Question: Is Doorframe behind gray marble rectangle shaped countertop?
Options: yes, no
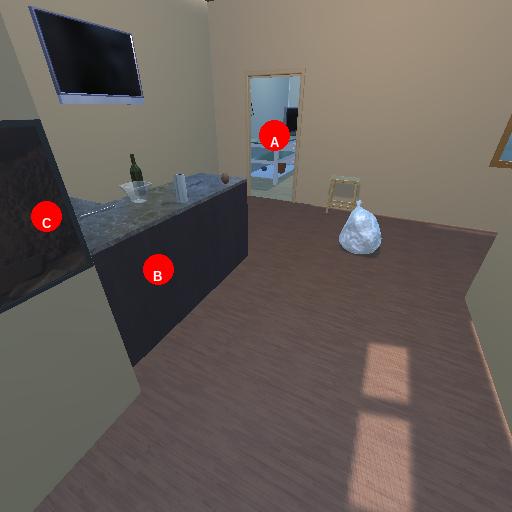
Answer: yes